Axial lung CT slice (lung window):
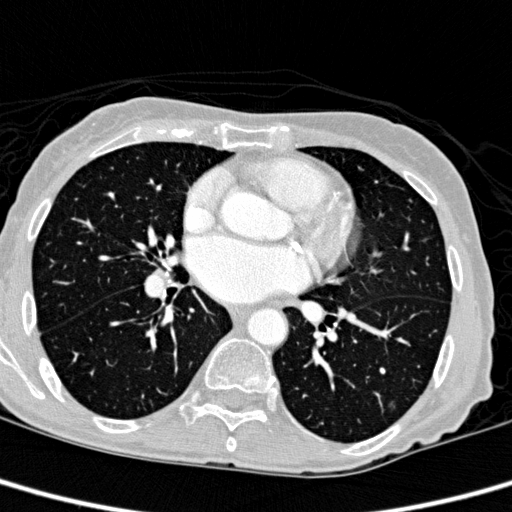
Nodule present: yes
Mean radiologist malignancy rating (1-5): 3